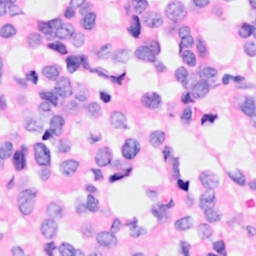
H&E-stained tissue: Breast